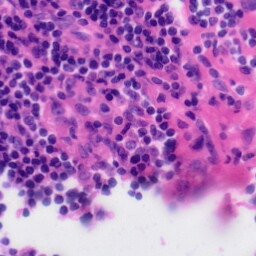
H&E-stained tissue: Tonsil